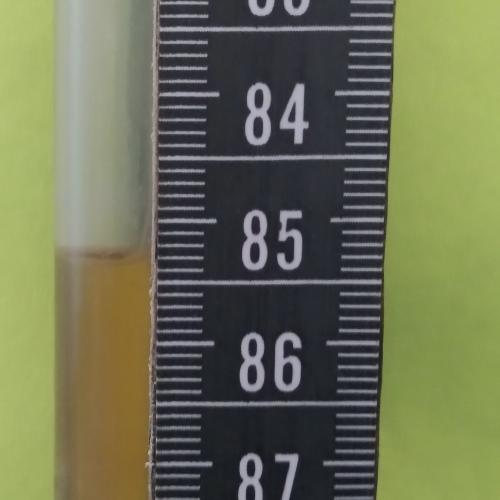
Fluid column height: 85.3 cm